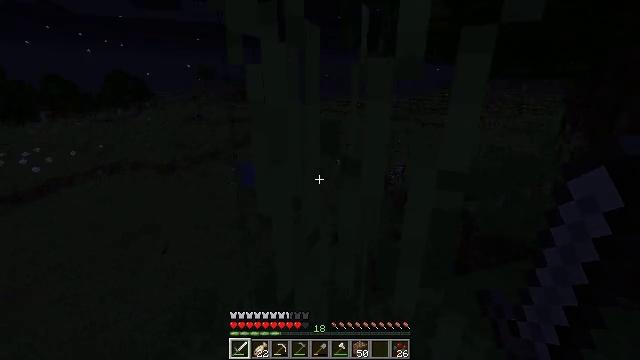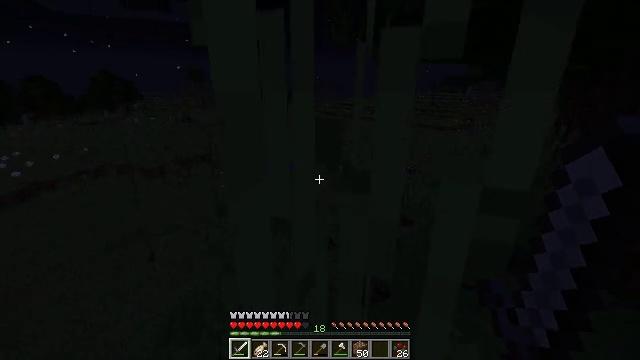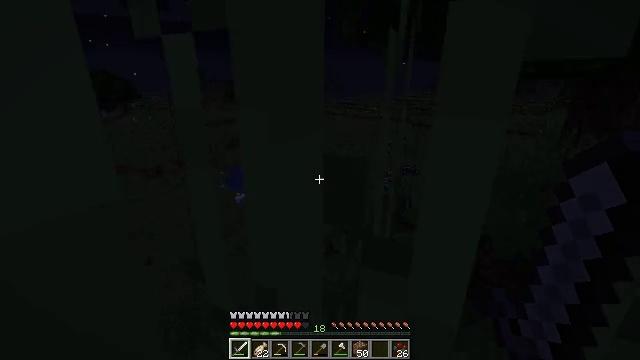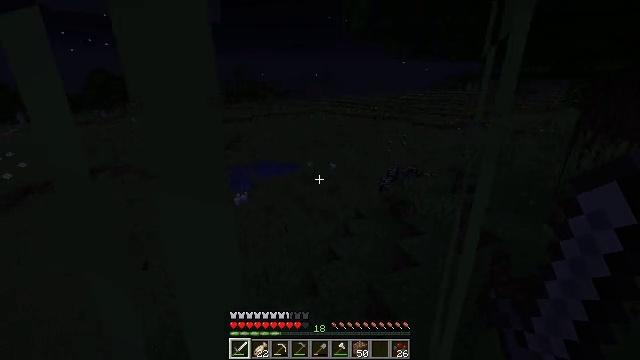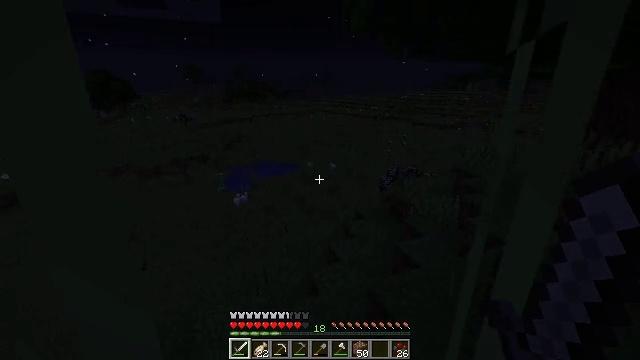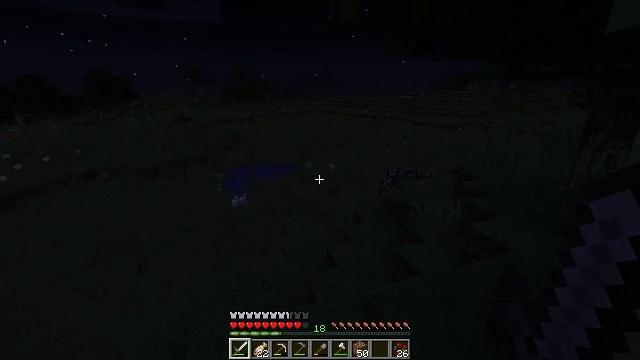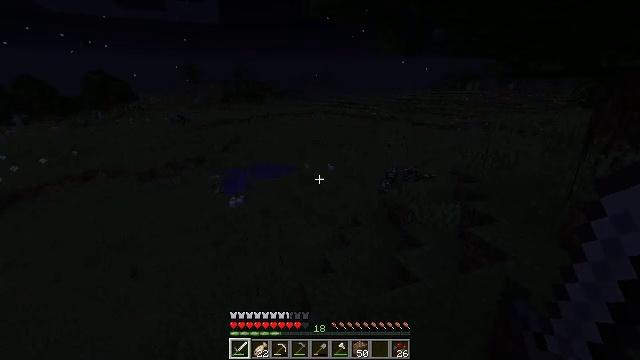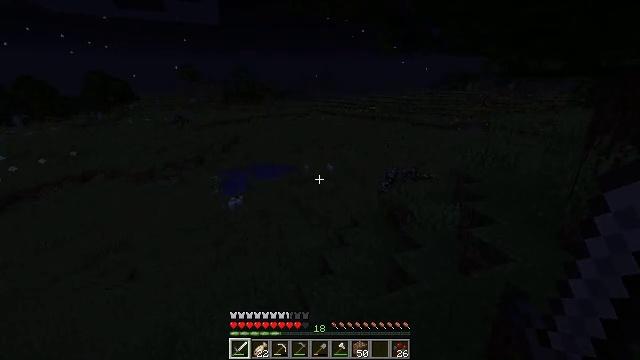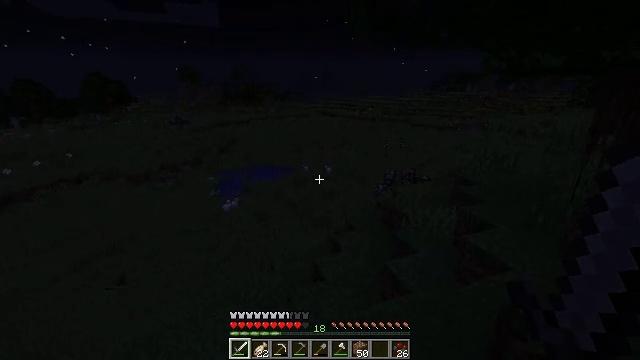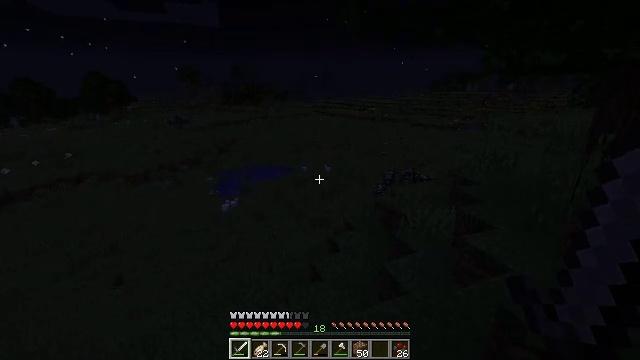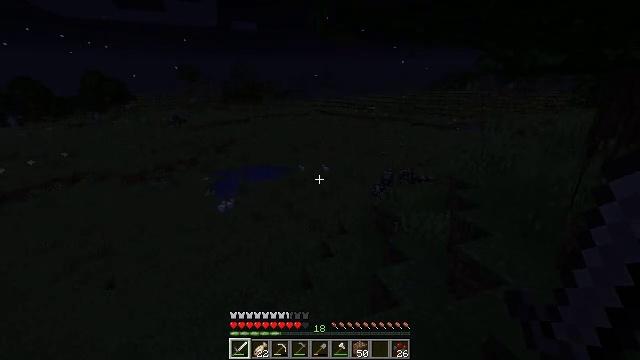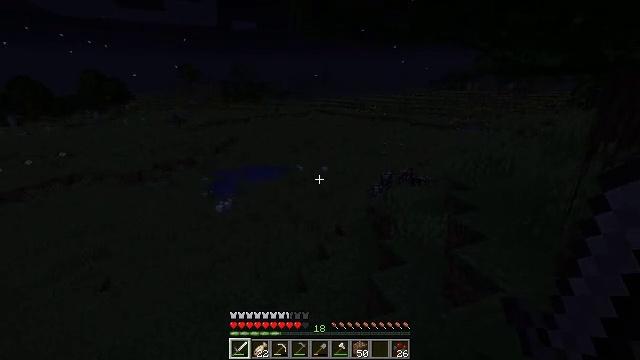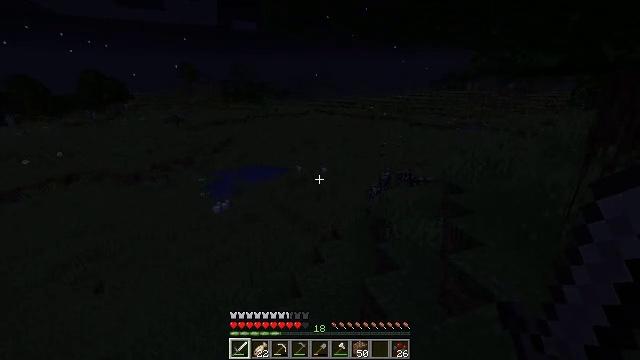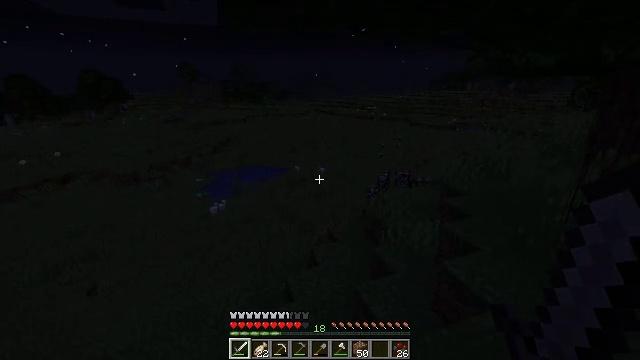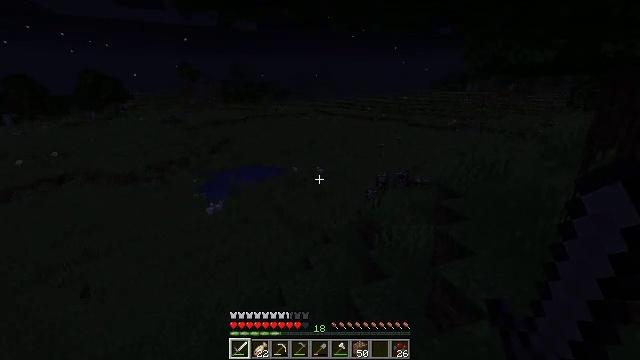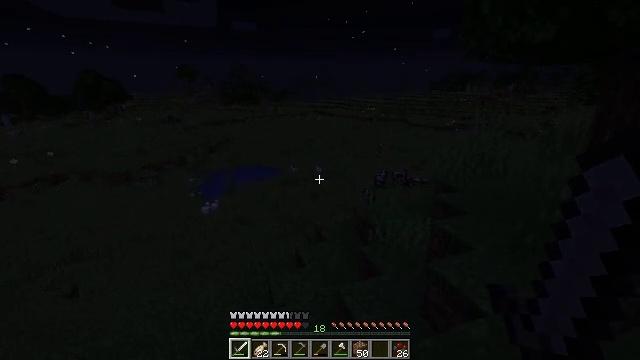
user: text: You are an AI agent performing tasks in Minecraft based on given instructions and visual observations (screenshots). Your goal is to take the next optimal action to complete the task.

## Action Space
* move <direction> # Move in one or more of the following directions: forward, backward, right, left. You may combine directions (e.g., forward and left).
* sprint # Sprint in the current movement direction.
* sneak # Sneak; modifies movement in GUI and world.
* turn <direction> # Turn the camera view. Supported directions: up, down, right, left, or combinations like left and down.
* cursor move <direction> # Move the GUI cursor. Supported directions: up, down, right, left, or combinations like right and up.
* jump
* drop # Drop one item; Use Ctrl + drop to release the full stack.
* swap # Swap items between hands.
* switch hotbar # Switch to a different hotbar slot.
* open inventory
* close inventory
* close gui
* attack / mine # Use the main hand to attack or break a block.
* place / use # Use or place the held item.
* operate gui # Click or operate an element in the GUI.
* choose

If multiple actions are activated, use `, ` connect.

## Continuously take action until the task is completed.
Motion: motion action
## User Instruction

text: Remove the tall grass to clear the area.
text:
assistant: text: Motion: move forward, turn right
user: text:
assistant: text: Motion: move forward
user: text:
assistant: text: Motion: move forward
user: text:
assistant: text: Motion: move forward and move right
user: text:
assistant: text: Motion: move forward and move right
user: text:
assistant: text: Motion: move forward and move right
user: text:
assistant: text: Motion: move forward and move right
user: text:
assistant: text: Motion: move forward and move right
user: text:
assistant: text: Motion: move forward and move right
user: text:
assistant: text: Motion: move forward and move right
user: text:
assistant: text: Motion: move forward and move right
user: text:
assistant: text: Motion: move forward and move right
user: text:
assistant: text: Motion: move forward and move right
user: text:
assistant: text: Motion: move forward and move right
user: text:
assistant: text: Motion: move forward and move right
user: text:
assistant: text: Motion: move forward and move right
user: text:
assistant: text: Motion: move forward and move right
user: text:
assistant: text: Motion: move forward and move right
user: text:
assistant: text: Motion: move forward and move right
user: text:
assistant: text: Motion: move forward and move right
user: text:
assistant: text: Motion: move forward and move right
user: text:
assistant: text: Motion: move forward and move right
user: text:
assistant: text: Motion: move forward and move right
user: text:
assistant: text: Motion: move forward and move right
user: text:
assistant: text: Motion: move forward and move right
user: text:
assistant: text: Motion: move forward and move right
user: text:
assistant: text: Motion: move forward and move right
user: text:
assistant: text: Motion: move forward and move right
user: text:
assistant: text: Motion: move forward and move right
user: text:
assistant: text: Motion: move forward and move right